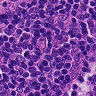
Metastatic tissue present: no